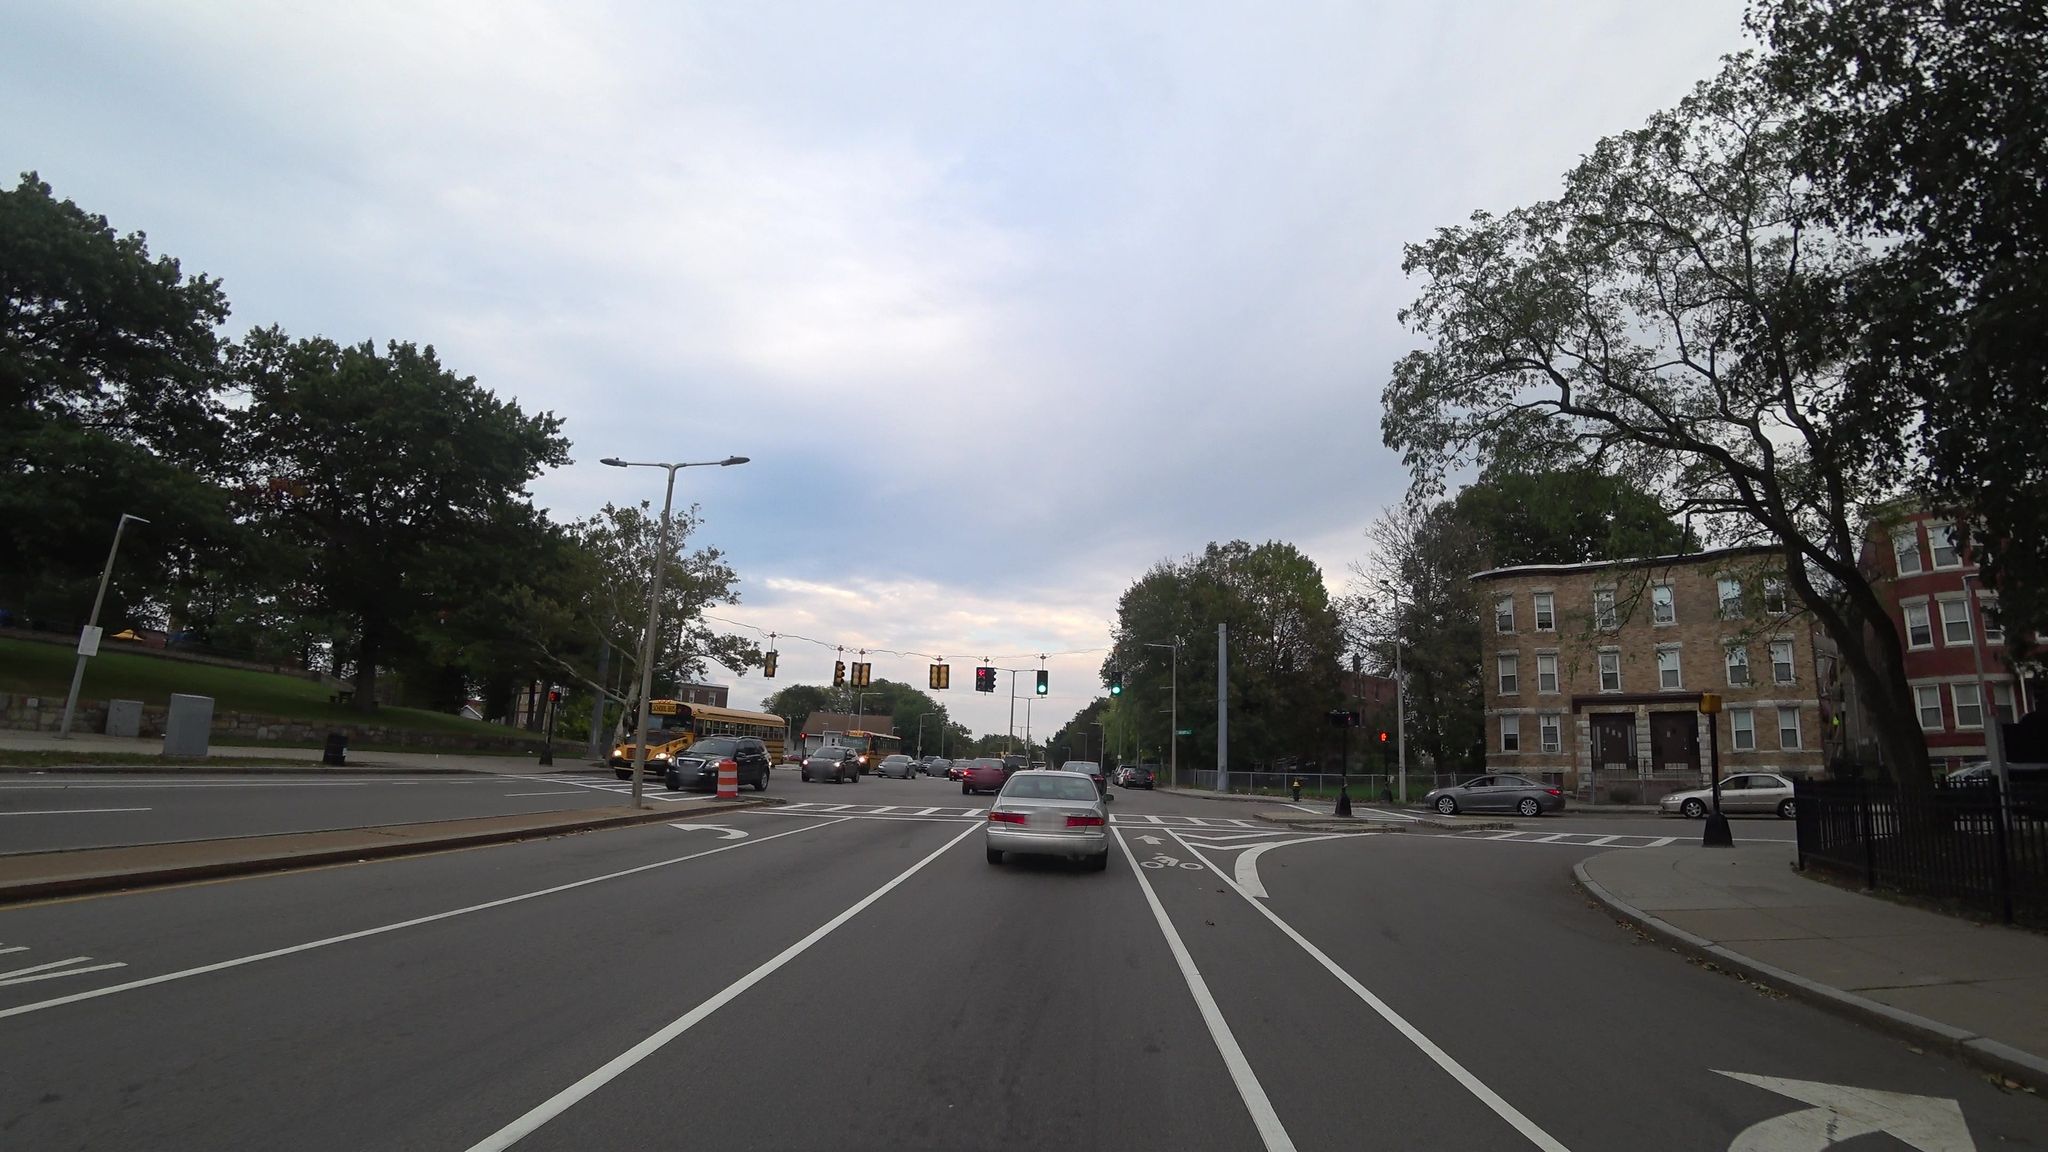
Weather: cloudy
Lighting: day
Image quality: good
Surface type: driving surface
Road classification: secondary
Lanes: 2, 4
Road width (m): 36.6
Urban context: urban centre
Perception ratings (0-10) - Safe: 7.96, Lively: 8.52, Beautiful: 7.74, Boring: 0.54, Depressing: 0.78, Wealthy: 5.98